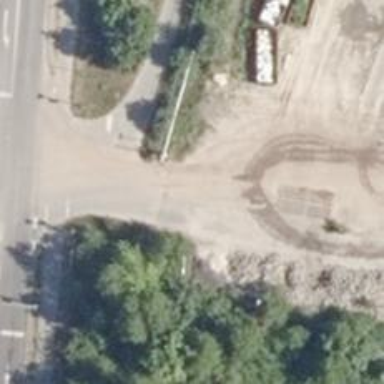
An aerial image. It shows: Recycling center with trade shop nearby.